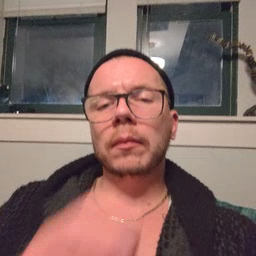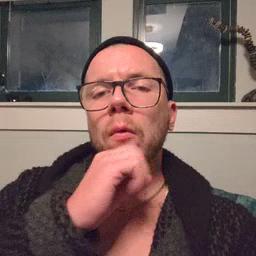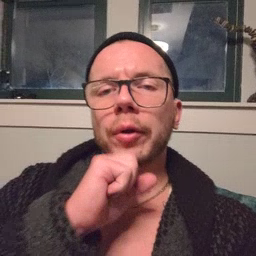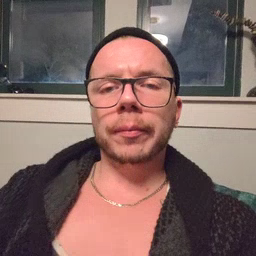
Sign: orange